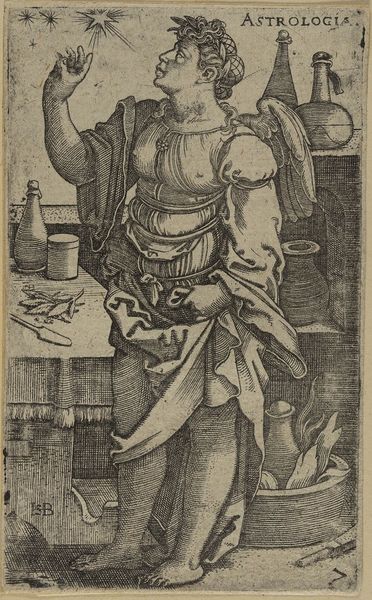
Titel: Die Astrologie aus der Folge der sieben freien Künste
Künstler: Hans Sebald Beham
Standort: Hamburg
Institution: Museum für Kunst und Gewerbe Hamburg
Schlagwörter: frau, flasche, renaissance, vase, papier, grafik, graphik, fotografie, photographie, stern, druckgraphik, sterne, druckgrafik, stich, lorbeer, lorbeerkranz, freien, kupferstich, laboratorium, astrologie, astronomie, reproduktionen, druckerzeugnisse, astronomia, gefäß, behälter, krönung, ornamentstich, ornamentstiche, geflügelt, künste, astrologia